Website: home-depot
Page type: orders-overview
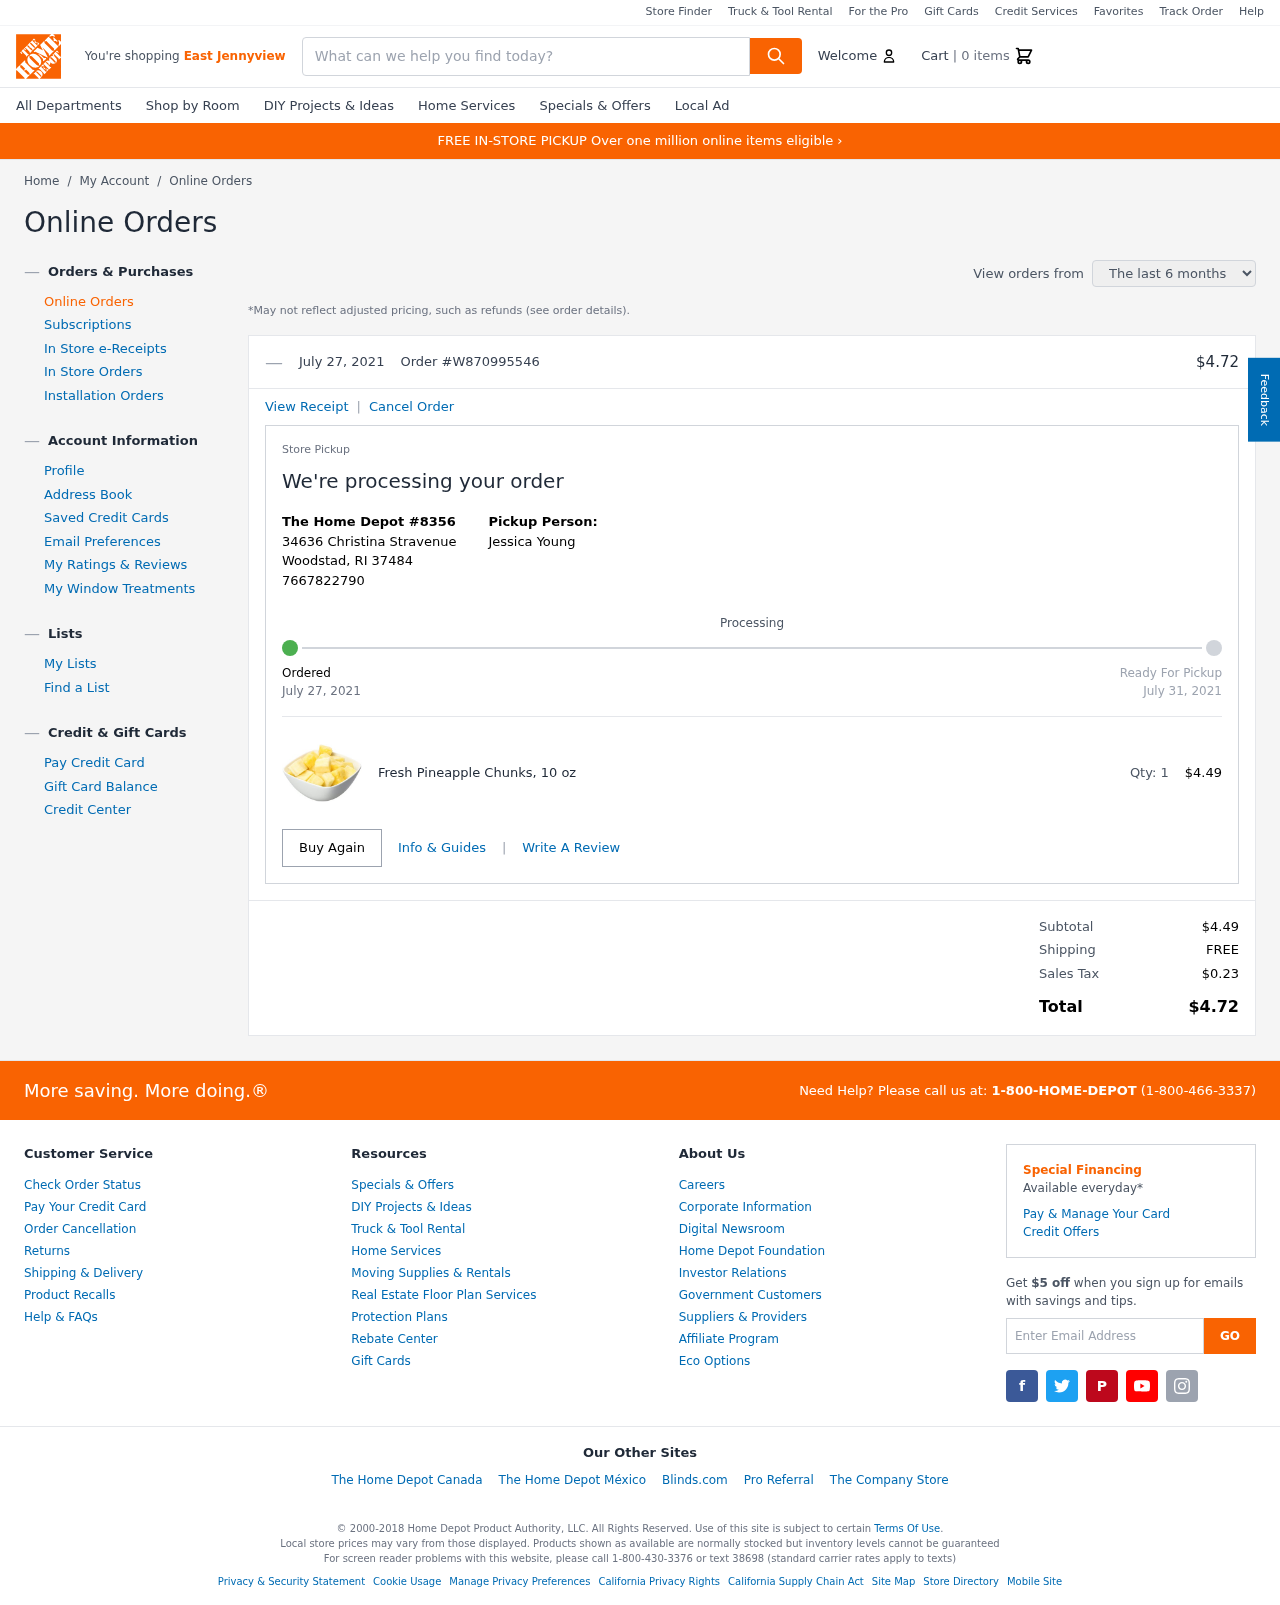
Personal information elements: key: PII_CITY
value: East Jennyview
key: PII_FULLNAME
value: Jessica Young
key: PII_LOCATION1_CITY_STATE_ZIP
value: Woodstad, RI 37484
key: PII_LOCATION1_STREET
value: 34636 Christina Stravenue
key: PII_PHONE
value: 7667822790
Product elements: key: PRODUCT1_NAME
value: Fresh Pineapple Chunks, 10 oz
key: PRODUCT1_PRICE
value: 4.49
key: PRODUCT1_QUANTITY
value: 1
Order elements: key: ORDER_NUM_ITEMS
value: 0
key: ORDER_DATE
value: July 27, 2021
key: ORDER_ID
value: W870995546
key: ORDER_TOTAL
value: $4.72
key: ORDER_DELIVERY_DATE
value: July 31, 2021
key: ORDER_SUBTOTAL
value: $4.49
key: ORDER_SHIPPING_COST
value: FREE
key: ORDER_TAX
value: $0.23
Search elements: key: HEADER_SEARCH
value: What can we help you find today?